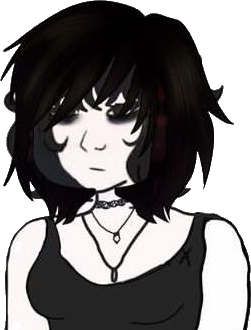
Label: 5_Doomer_Girl